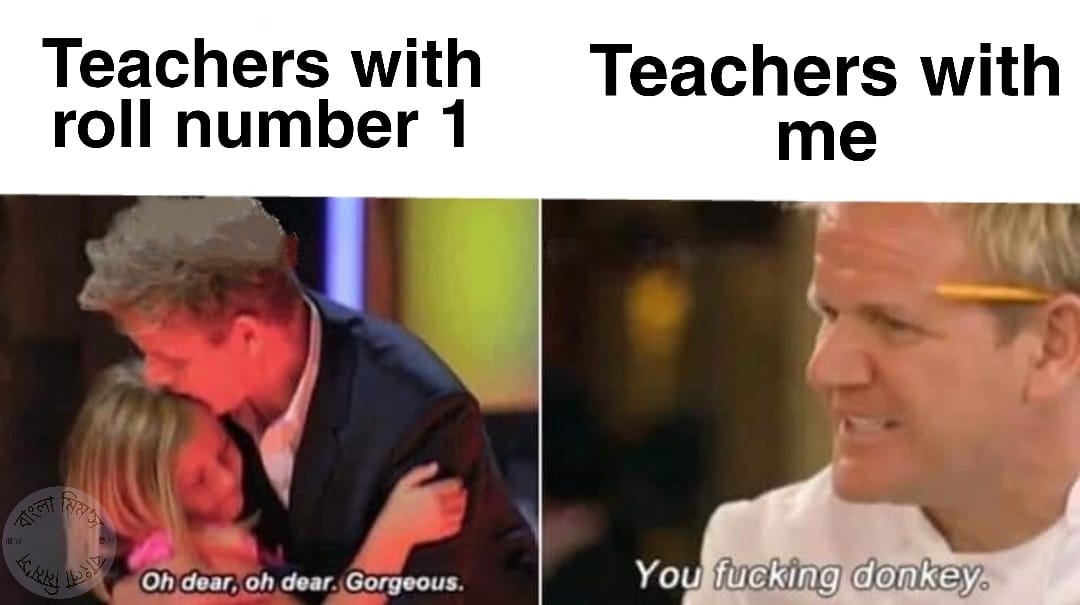
Caption: Teachers with roll number 1     oh dear, oh dear. Gorgeous    Teachers with me    You fucking donkey.
Label: non-hate